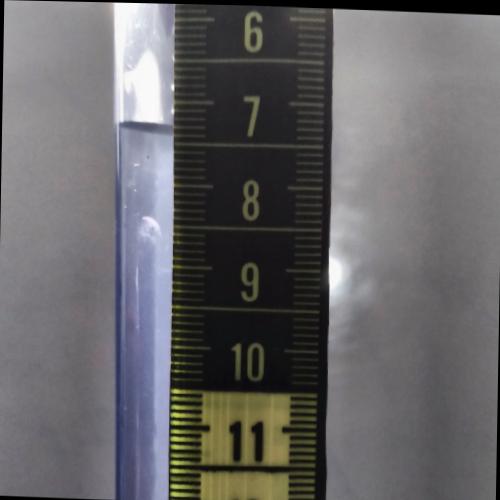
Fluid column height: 7.3 cm